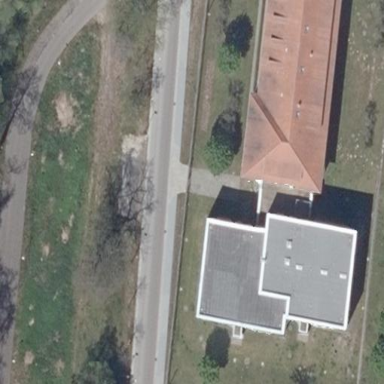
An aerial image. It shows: Building with grey roof.